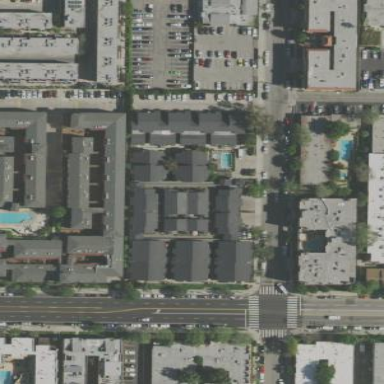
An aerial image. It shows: View of apartment building.